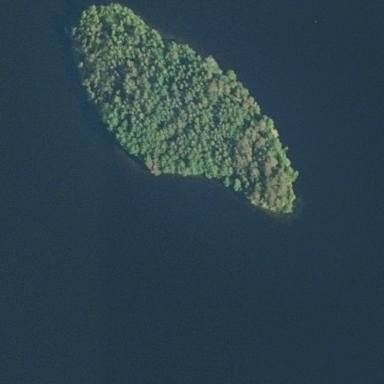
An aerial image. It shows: Image showing island.